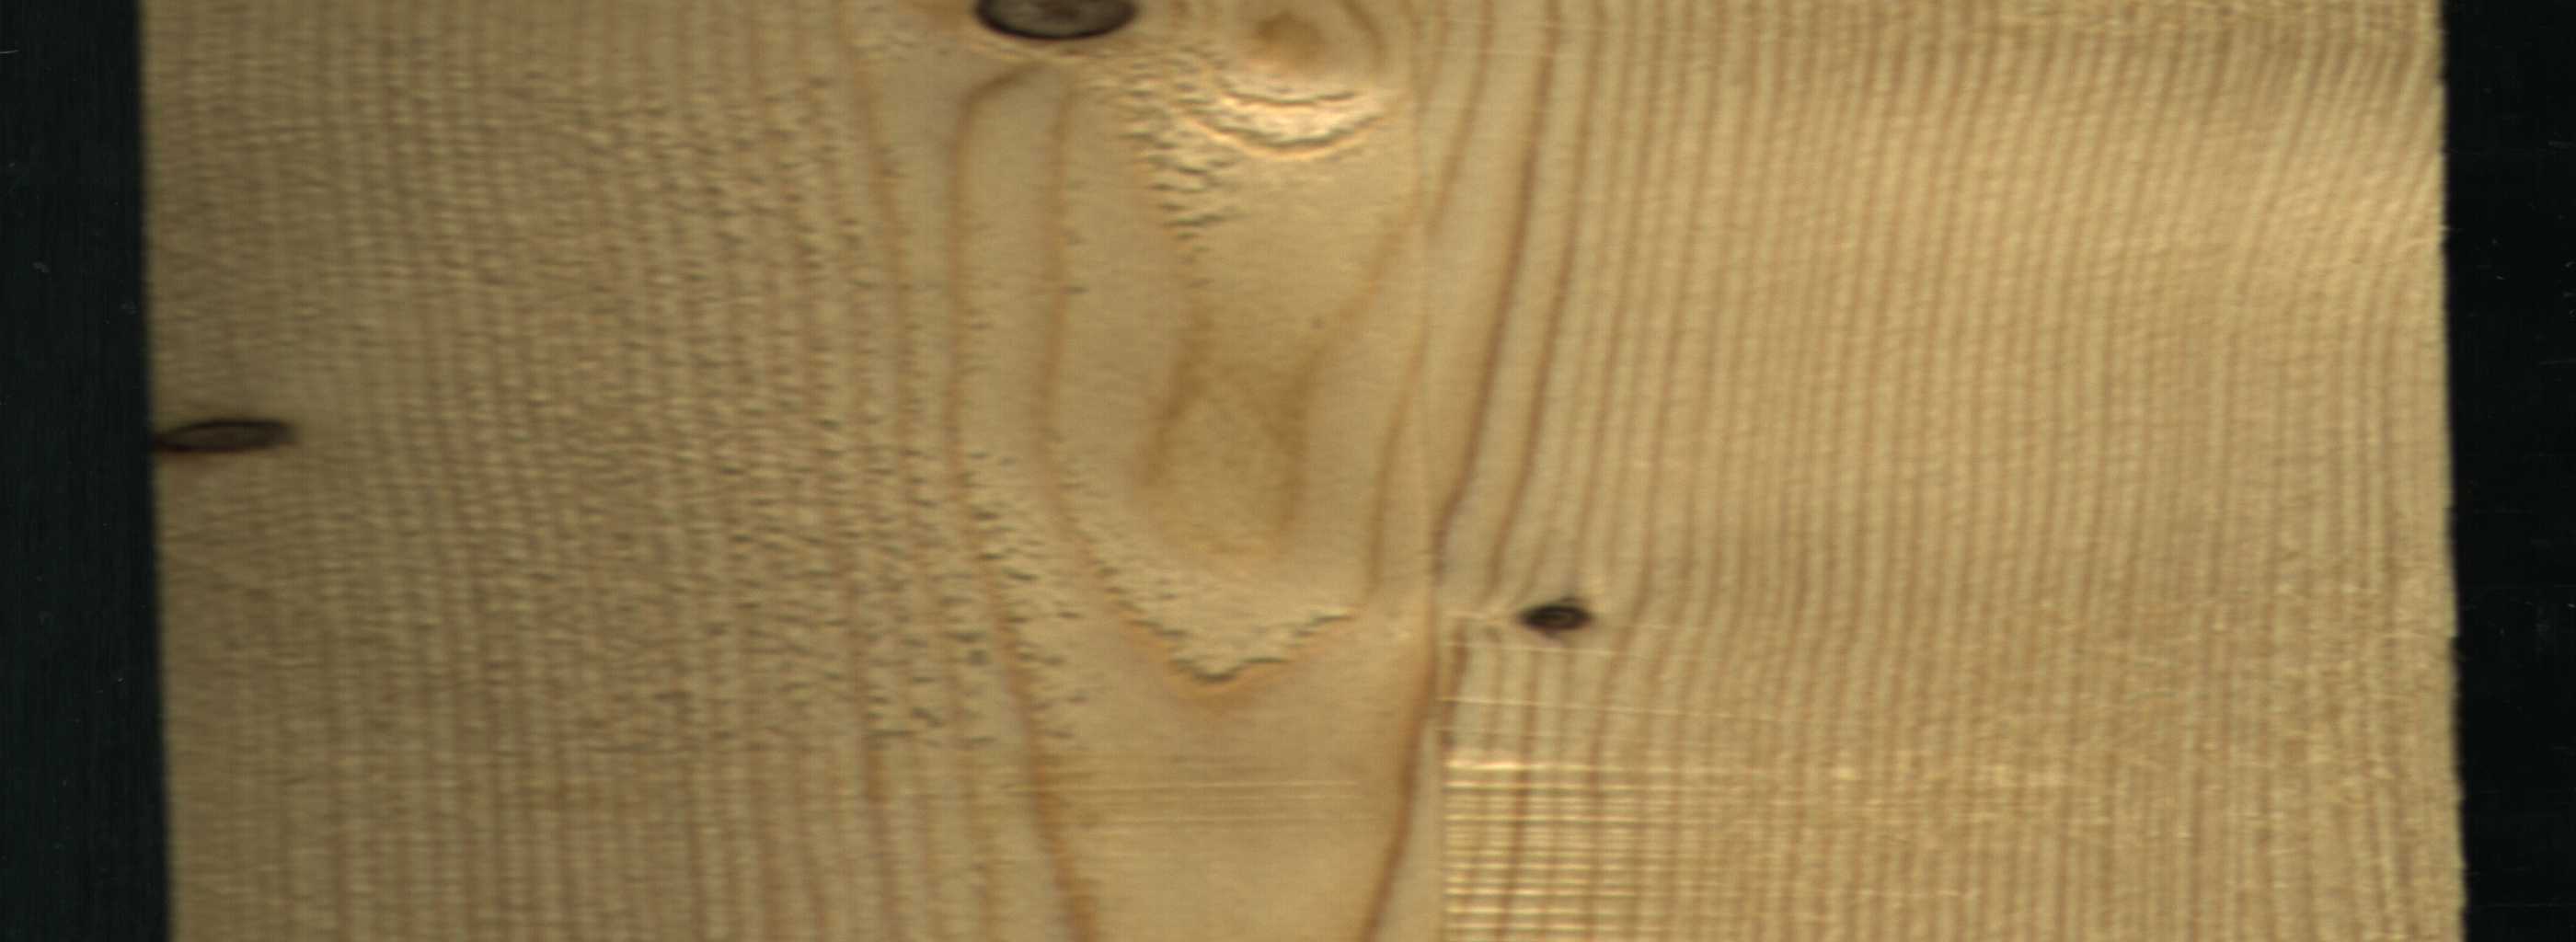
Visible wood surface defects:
Dead_Knot
Dead_Knot
Dead_Knot